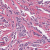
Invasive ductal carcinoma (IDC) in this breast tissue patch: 1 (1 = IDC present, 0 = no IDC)